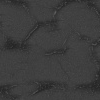
Atmospheric dust classification: not_dusty